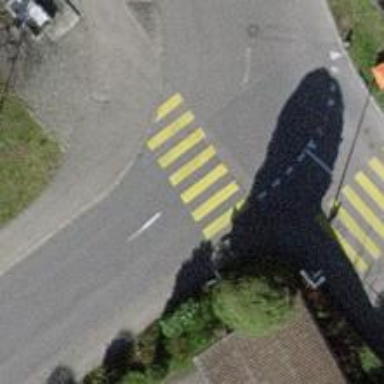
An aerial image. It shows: Uncontrolled zebra crossing on the road.